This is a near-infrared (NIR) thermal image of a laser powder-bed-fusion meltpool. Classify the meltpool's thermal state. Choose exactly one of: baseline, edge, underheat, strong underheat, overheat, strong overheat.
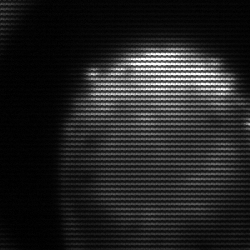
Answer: edge